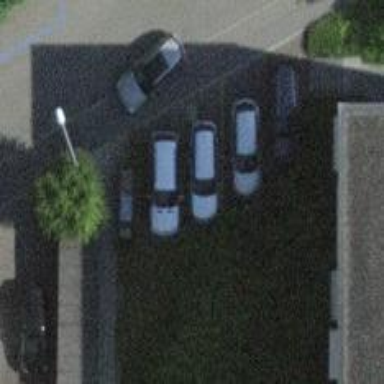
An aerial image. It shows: Street side parking area.